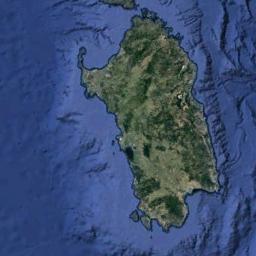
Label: island